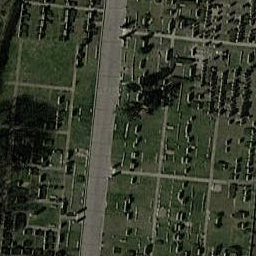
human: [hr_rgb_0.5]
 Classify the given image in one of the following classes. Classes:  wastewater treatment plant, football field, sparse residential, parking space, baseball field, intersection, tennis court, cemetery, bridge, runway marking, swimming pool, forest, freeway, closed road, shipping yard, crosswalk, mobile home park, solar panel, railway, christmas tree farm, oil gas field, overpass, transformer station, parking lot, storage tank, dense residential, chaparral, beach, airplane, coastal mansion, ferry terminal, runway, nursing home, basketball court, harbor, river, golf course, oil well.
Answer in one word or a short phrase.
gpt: cemetery